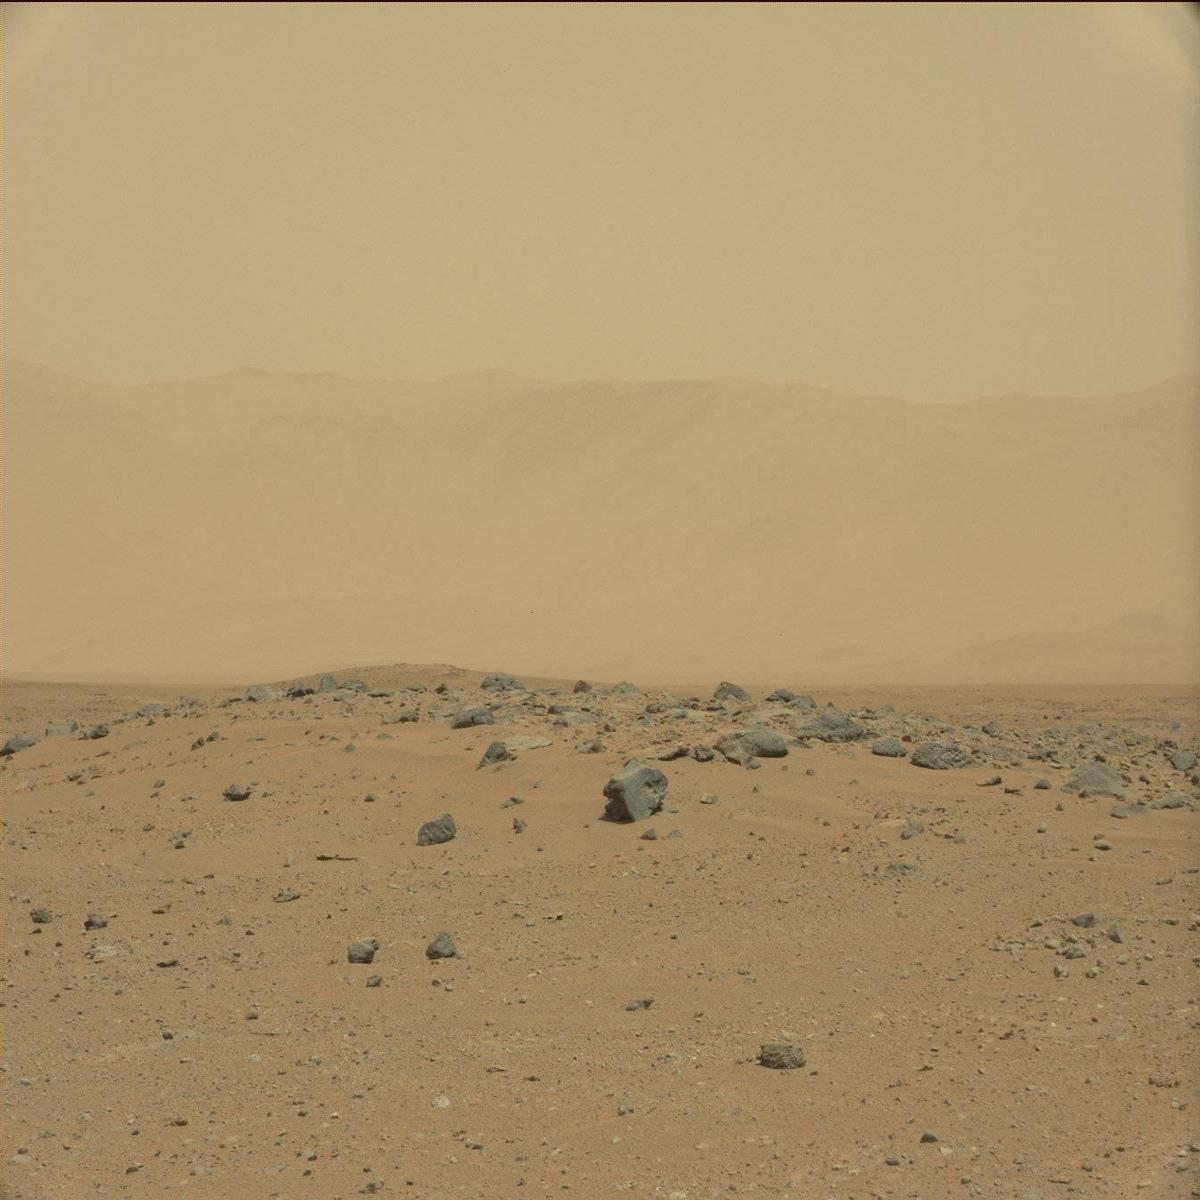
Terrain classes present: Bedrock, Ridge, Rock, Sand / Soil, Sky